Question: I'm making a game in Canvas/Phaser at the moment and I'm looking for a solution for the following problem.
I need to make Y-axis trail from an object that only moves on the X-axis, so that it looks like it leaves a dust trail.
However everywhere I look people are creating trail from bouncing balls or other X/Y moving objects, this is not what I want to create.
I am using the Phaser game framework to develop the game, if there is a solution within this framework that would be supurb, but if you could help me with a pure canvas solution/idea that would be great too!
I hope I chose the right words for my explanation, below I added a picture and a small video that visualizes my wanted end result.

<URL>
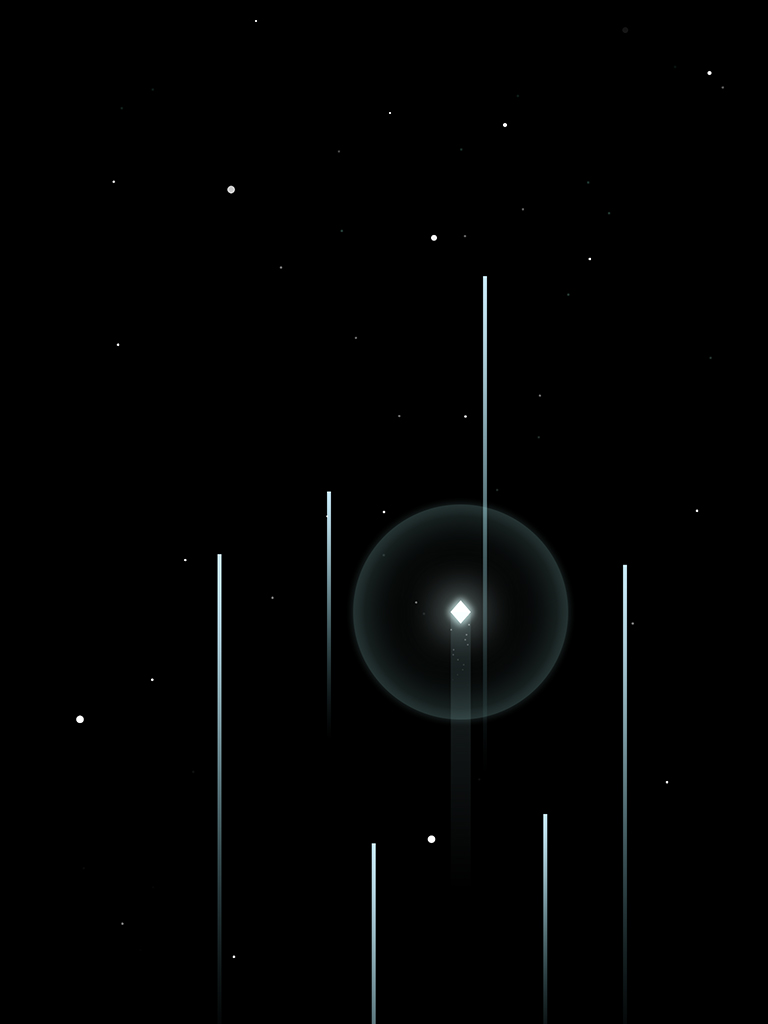
Answer: I do not know phaser, but since you are also asking for plain canvas example, here is one for that:
# FIFO buffer (array)
You can use a FIFO buffer (first-in-first-out) or a delay-buffer. Store the x and/or y value depending on your needs to the buffer. When the buffer is full according to predefined max value, the first value is thrown out.
Now you have the tail values you and they can now be rendered anyway you want.
# Demo
Below we store just x. For the tail a gradient is defined. This will give the best/smoothest result, but you can also create an array with predefined color matching the entries in the fifo-buffer.
Just be aware that in that case you need to render solids only (no alpha) or the transition between each line segment will be visible.
And that is basically everything there is to it. Just make it fit in with your render cycle.
- - - -
'''
var ctx = document.querySelector("canvas").getContext("2d");
ctx.fillStyle = "#fff";
var fifo = [], // fifo buffer to cycle older x values through
max = 30, // max positions stored in the buffer
i = 0, // just for demo, make x cycle on screen
size = 8, // draw size
x = 300, // x-pos from mousemove event
y = 30, // y-pos for player head
// make gradient for the tail stroke:
// Adjust range as needed
gradient = ctx.createLinearGradient(0, 30, 0, 280);
// brightest color on top, transparent color at bottom.
gradient.addColorStop(0, "#ccd");
gradient.addColorStop(1, "rgba(200,200,240,0)");
// set up canvas
ctx.strokeStyle = gradient;
ctx.lineWidth = 10;
ctx.lineJoin = "round";
ctx.lineCap = "square";
// glow effect (because we can.. :) )
ctx.shadowColor = "rgba(255,255,255,0.5)";
ctx.shadowBlur = 20;
ctx.canvas.onmousemove = function(e) {
var rect = this.getBoundingClientRect();
x = e.clientX - rect.left;
};
// main loop -
(function loop() {
// push new value(s) to fifo array (for demo, only x)
fifo.push(x);
// fifo buffer full? Throw out the first value
if (fifo.length > max) fifo.shift();
// render what we got;
ctx.clearRect(0, 0, 600, 480);
ctx.beginPath();
ctx.moveTo(fifo[0], y + fifo.length * size);
for(var t = 1; t < fifo.length; t++) {
ctx.lineTo(fifo[t], y + (fifo.length - t) * size);
}
ctx.stroke();
// draw main player head
ctx.translate(x, y);
ctx.rotate(0.25*Math.PI);
ctx.fillRect(-size*0.5, -size*0.5, size*2, size*2);
ctx.setTransform(1,0,0,1,0,0);
requestAnimationFrame(loop)
})();
'''
'''
canvas {background:#000}
'''
'''
<canvas width=600 height=360></canvas>
'''